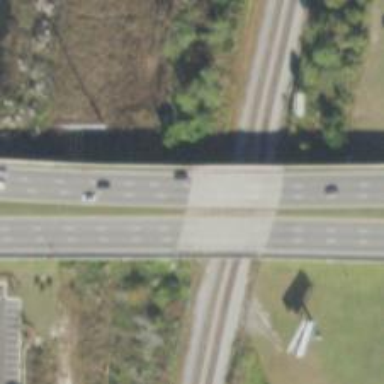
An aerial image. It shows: Primary highway bridge on expressway.